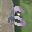
Label: 6